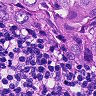
Metastatic tissue present: yes